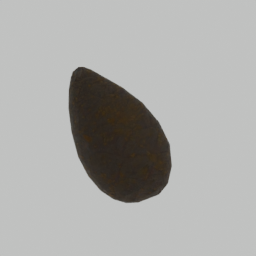
Label: nature